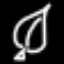
Label: leaf